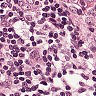
Metastatic tissue present: no